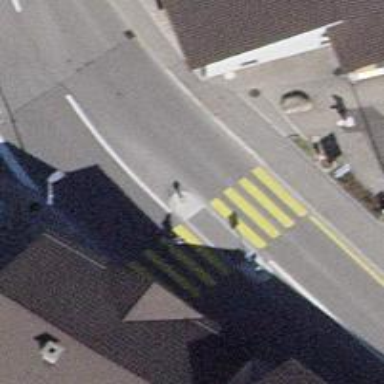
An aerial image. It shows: Zebra crossing with pedestrian island.